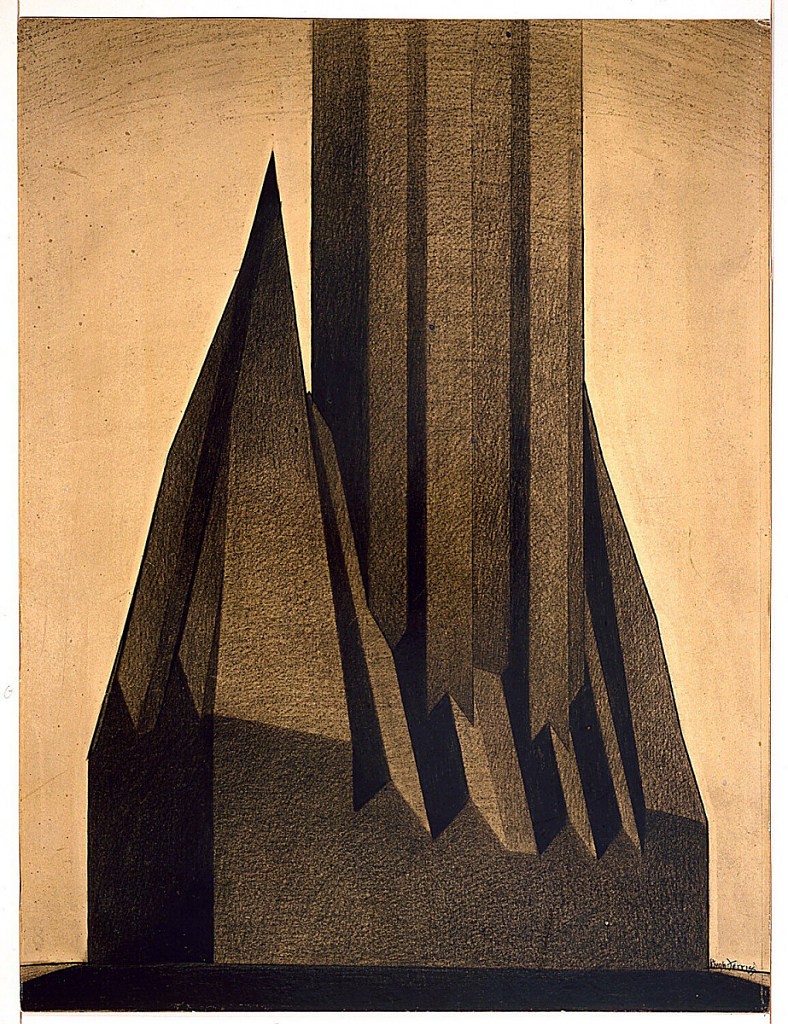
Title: Study for Maximum Mass Permitted by the 1916 New York Zoning Law, Stage 1
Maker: Hugh Ferriss, American, 1889–1962
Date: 1922
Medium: Black crayon, stumped; brush and black ink over photostat, varnish on illustration board
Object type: Drawing
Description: A back lit, dramatic dark sculptural form, rectangular at base tapering into points surrounding a tall central shaft.